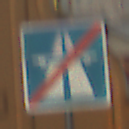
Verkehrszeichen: EndeAutbahn
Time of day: MorningAfternoon
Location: Outdoor (Urban)
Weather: PartlyCloudy
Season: NotSpecified
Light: Natural